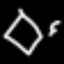
Label: diamond